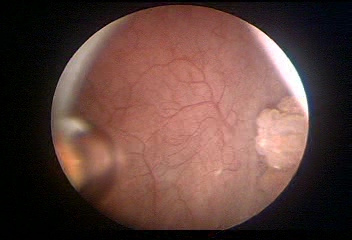
Modality: WLC
Class: Malignant
Subclass: HighGradePapillary
Lesion: L1
Stage: Ta
Morphology: Papillary
Bladder cancer association: Yes
Annotated structures: Tumor